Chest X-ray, AP view. Patient: 64 years old, sex M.
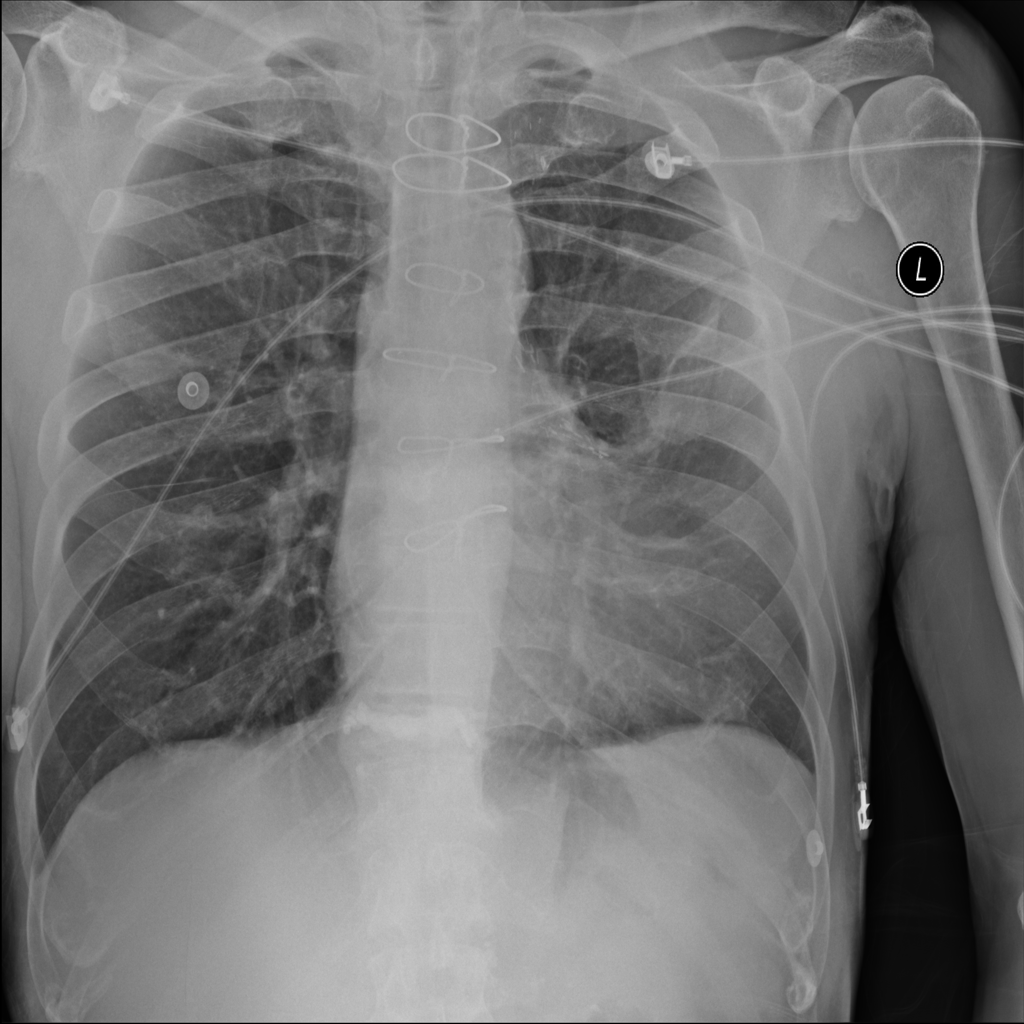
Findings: Atelectasis